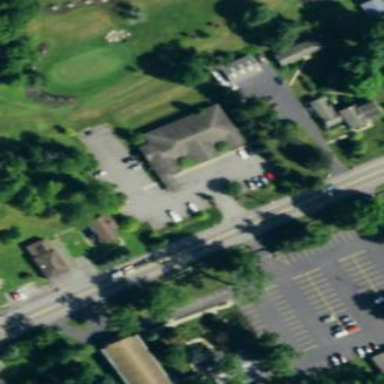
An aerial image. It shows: Parking area.